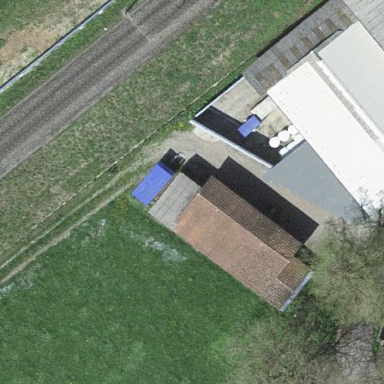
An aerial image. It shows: Barn.